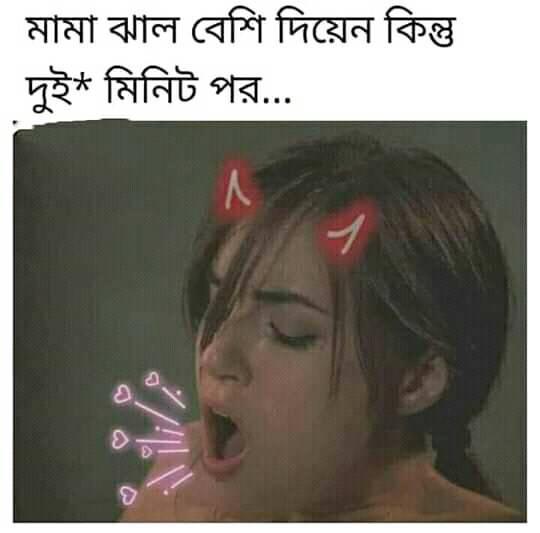
Caption: মামা ঝাল বেশি দিয়েন কিন্তু  দুই* মিনিট পর...
Label: non-hate